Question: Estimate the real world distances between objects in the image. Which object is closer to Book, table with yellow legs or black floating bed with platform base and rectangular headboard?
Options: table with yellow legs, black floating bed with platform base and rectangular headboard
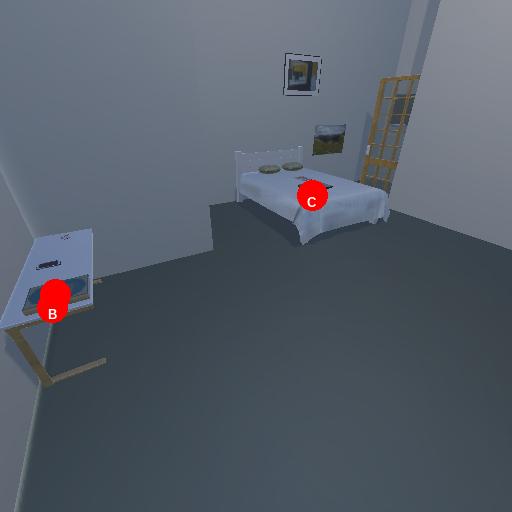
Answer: table with yellow legs